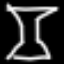
Label: hourglass